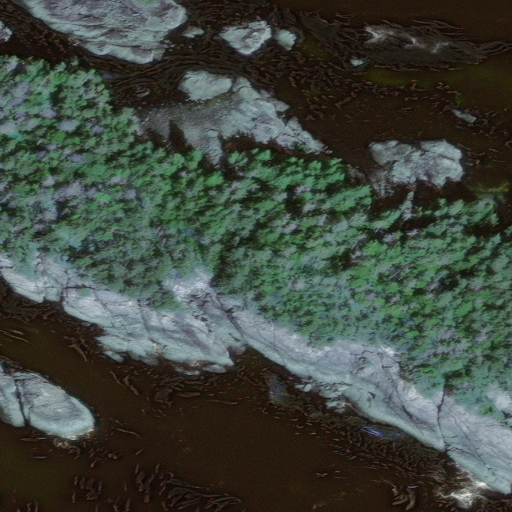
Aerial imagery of cape in Alaska named Point Marsh containing only unknown